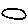
Label: circle